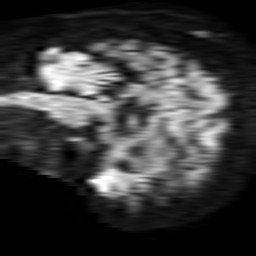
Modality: TRACE
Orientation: sagittal
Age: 50
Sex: male
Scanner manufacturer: philips
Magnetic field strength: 1.5 T
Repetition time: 3.403 s
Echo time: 0.06922 s